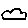
Label: cloud